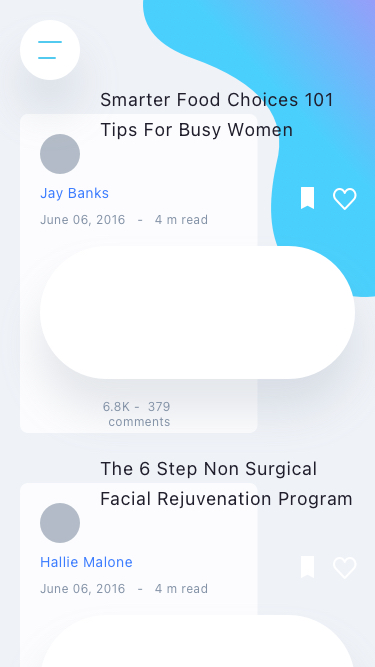
Text in this UI design:
6.8K -  379 comments
Jay Banks
June 06, 2016   -   4 m read
Smarter Food Choices 101 Tips For Busy Women
Hallie Malone
June 06, 2016   -   4 m read
The 6 Step Non Surgical Facial Rejuvenation Program